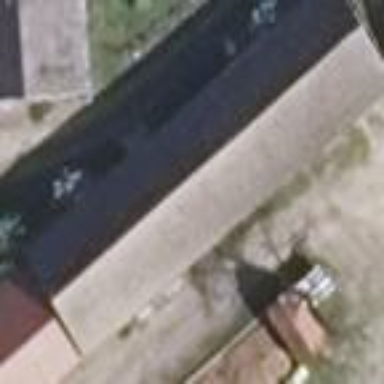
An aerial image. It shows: Building with flat roof oriented along.